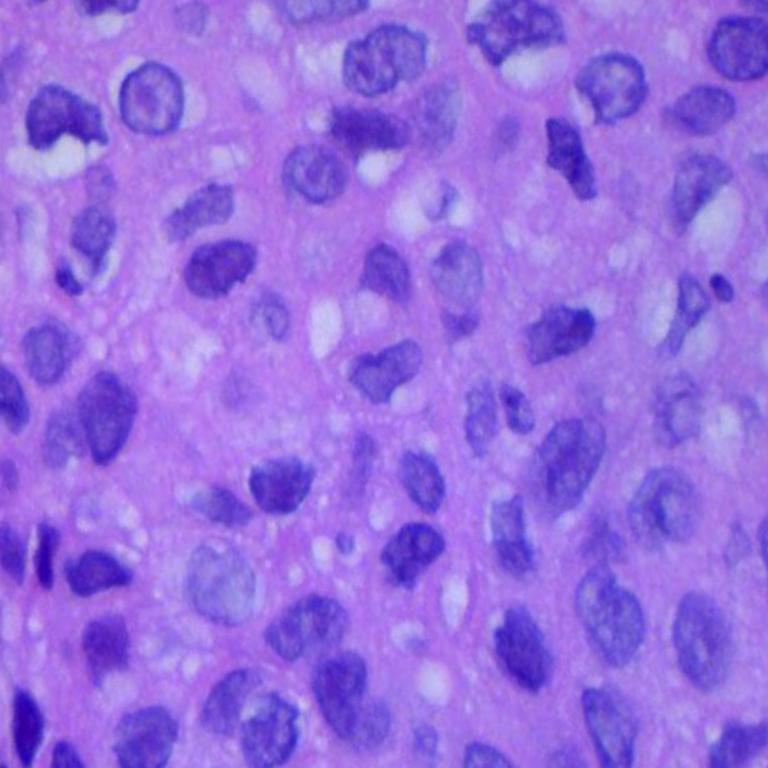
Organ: lung
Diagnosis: squamous carcinomas